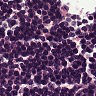
Metastatic tissue present: no